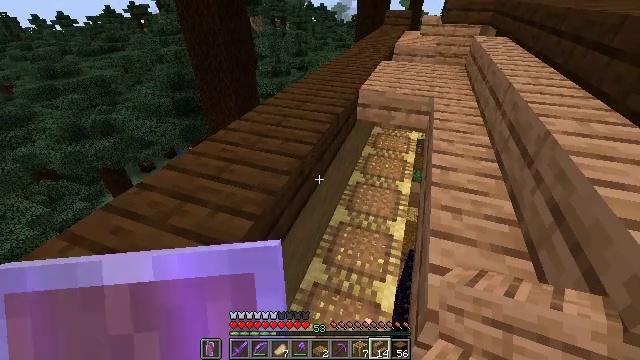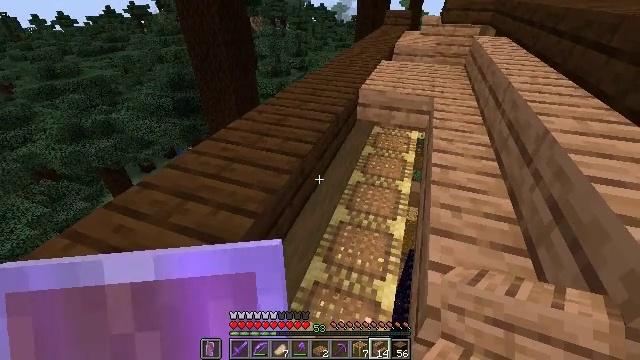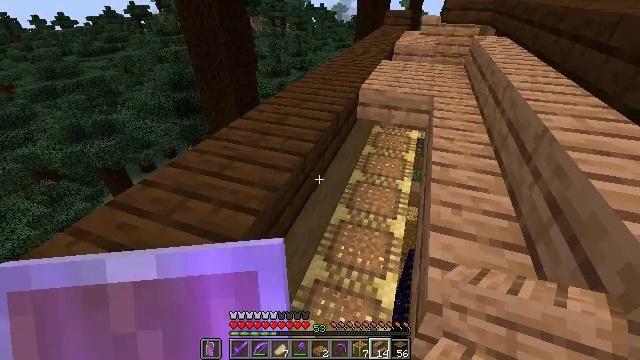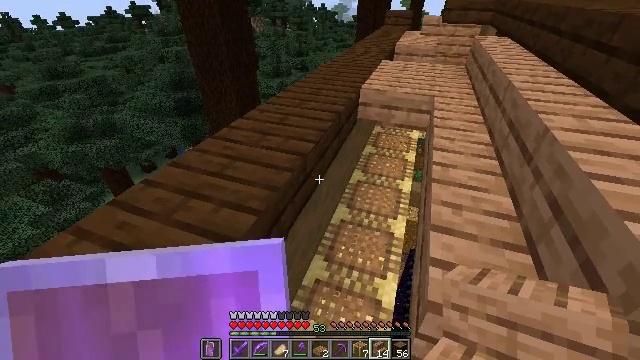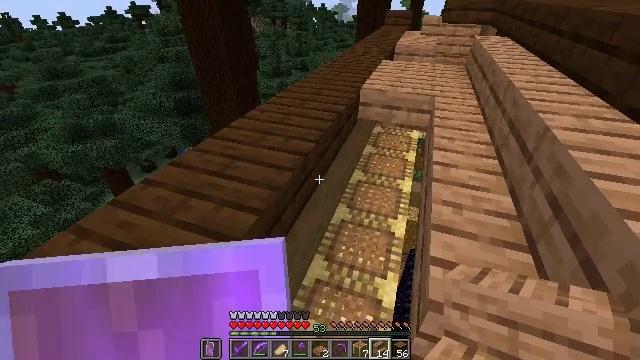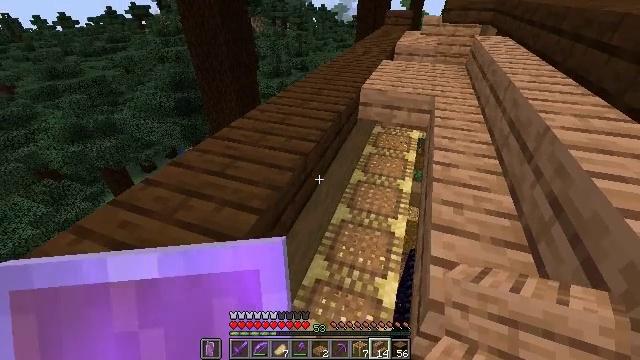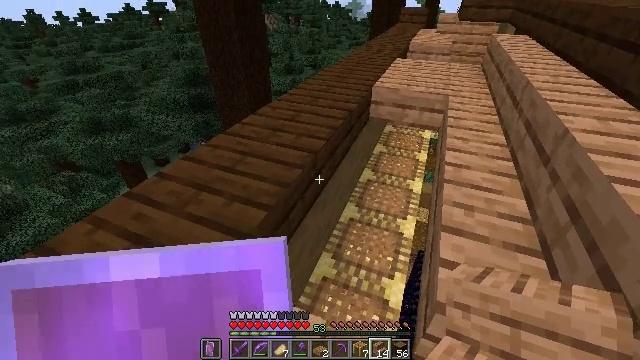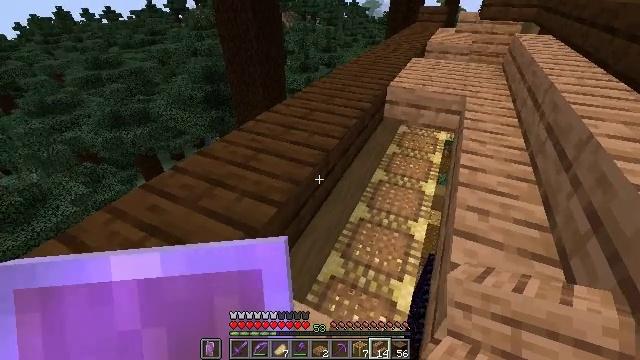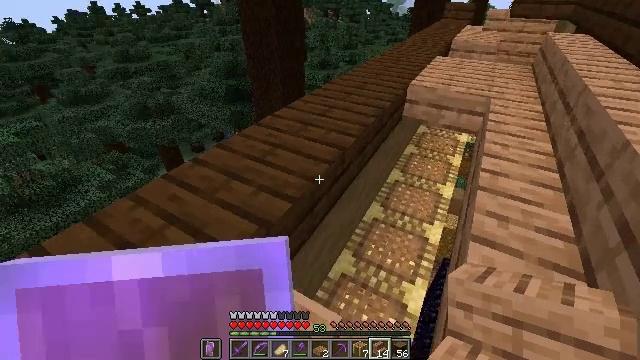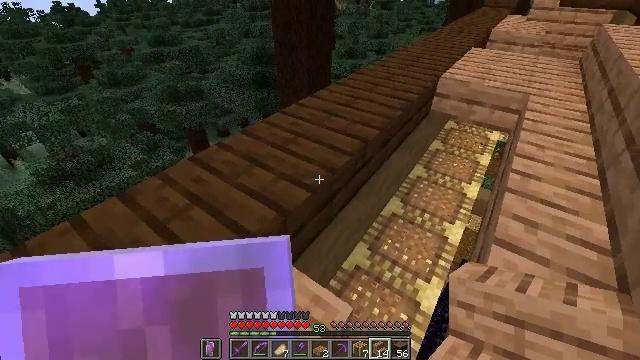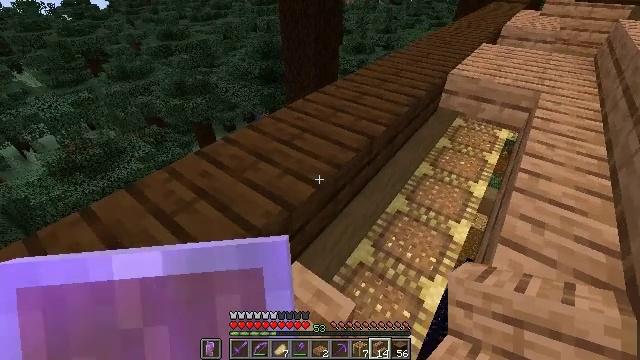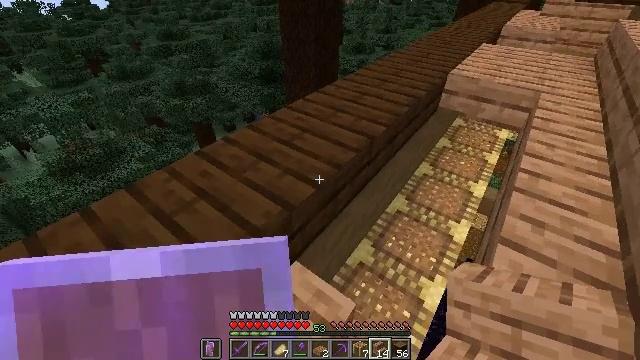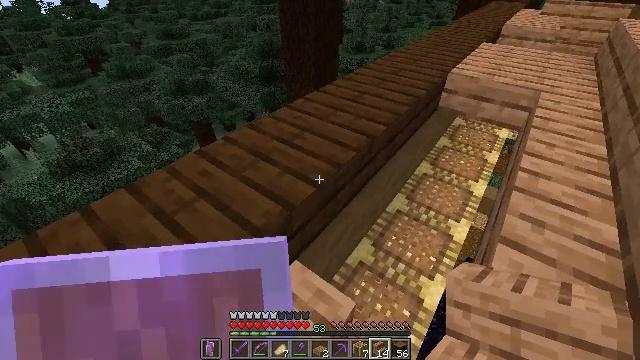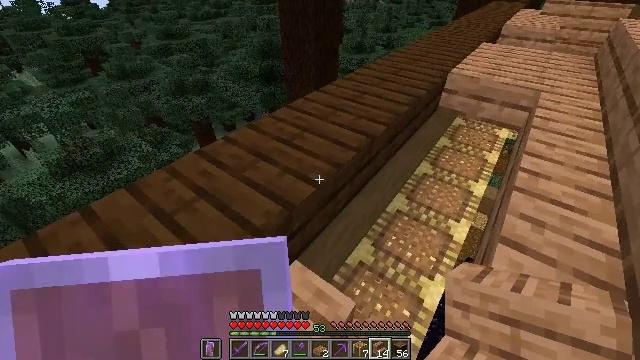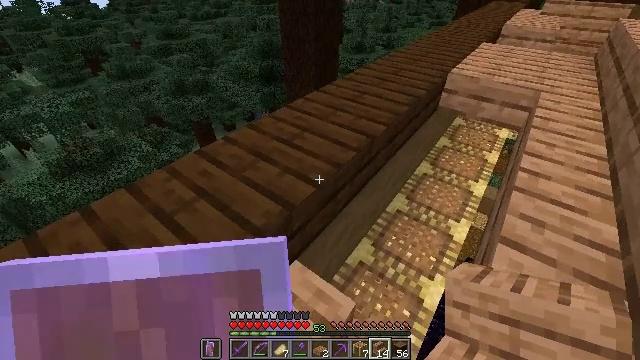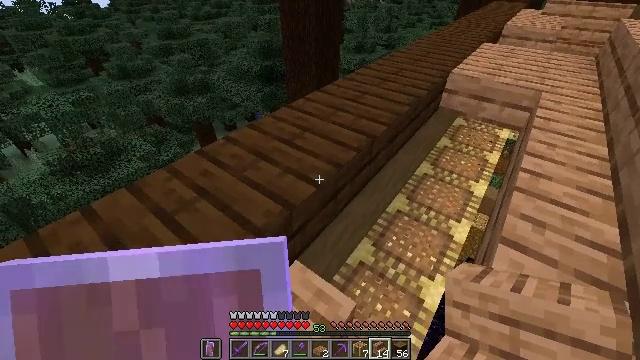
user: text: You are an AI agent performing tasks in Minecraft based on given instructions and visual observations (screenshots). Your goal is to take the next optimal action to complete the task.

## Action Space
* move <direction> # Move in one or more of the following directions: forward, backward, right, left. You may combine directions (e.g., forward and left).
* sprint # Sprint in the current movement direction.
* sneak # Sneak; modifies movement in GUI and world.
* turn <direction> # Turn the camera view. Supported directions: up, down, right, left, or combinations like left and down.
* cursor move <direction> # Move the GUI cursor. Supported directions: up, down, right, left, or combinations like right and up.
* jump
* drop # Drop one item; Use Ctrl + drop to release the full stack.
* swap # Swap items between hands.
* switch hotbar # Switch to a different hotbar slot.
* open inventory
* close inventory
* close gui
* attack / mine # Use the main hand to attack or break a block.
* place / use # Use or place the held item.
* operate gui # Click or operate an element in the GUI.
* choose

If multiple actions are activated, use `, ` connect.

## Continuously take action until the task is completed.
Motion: motion action
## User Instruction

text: Mine the jungle slab from a structure.
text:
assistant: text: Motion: no_op
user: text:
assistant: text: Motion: no_op
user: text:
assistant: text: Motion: no_op
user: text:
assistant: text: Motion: no_op
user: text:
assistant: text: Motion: no_op
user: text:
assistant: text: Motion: turn left
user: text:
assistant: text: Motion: turn left
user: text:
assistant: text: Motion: turn left
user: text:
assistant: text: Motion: turn left and down
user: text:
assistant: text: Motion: turn left
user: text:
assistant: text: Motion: no_op
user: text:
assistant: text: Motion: no_op
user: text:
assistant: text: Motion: no_op
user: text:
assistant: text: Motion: no_op
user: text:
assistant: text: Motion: no_op
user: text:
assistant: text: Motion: no_op
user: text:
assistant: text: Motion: no_op
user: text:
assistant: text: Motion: no_op
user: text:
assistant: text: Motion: move forward, turn left
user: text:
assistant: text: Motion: move forward, turn left
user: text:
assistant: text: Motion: move forward
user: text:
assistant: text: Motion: move forward
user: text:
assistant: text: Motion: move forward
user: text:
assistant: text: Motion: move forward, turn right
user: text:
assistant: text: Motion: move forward, turn right and down
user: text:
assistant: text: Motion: move forward, turn right
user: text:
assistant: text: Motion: move forward, turn right
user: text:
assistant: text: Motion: move forward, turn right and down
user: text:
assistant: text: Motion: move forward, turn right
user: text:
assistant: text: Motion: move forward, turn right and down